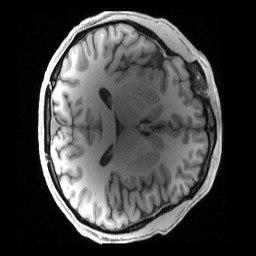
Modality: T1w
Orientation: axial
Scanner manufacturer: siemens
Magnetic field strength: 3 T
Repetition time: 2.4 s
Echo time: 0.00222 s